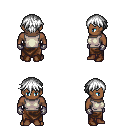
a pixel art fantasy rpg character, male body template, human, dark skin, white sleeveless shirt, robe skirt, white short bangs hairstyle, metal gloves, brown shoes, four views (front, back, left, right), 2x2 character sprite sheet, small pixel art, hard edges, no anti-aliasing